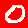
Digit: 0